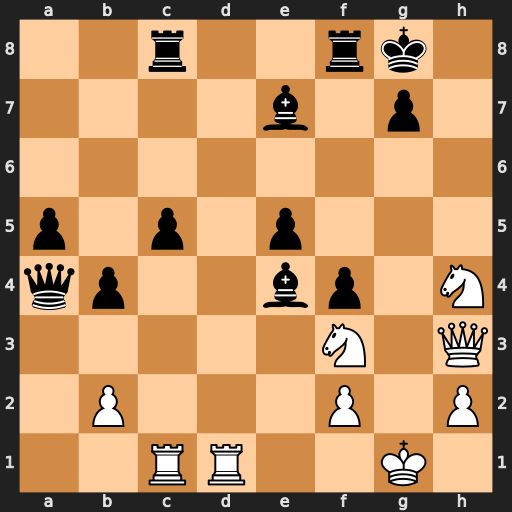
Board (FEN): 2r2rk1/4b1p1/8/p1p1p3/qp2bp1N/5N1Q/1P3P1P/2RR2K1
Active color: w
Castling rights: -
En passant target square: -
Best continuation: Qe6+ Kh8 Qxe7